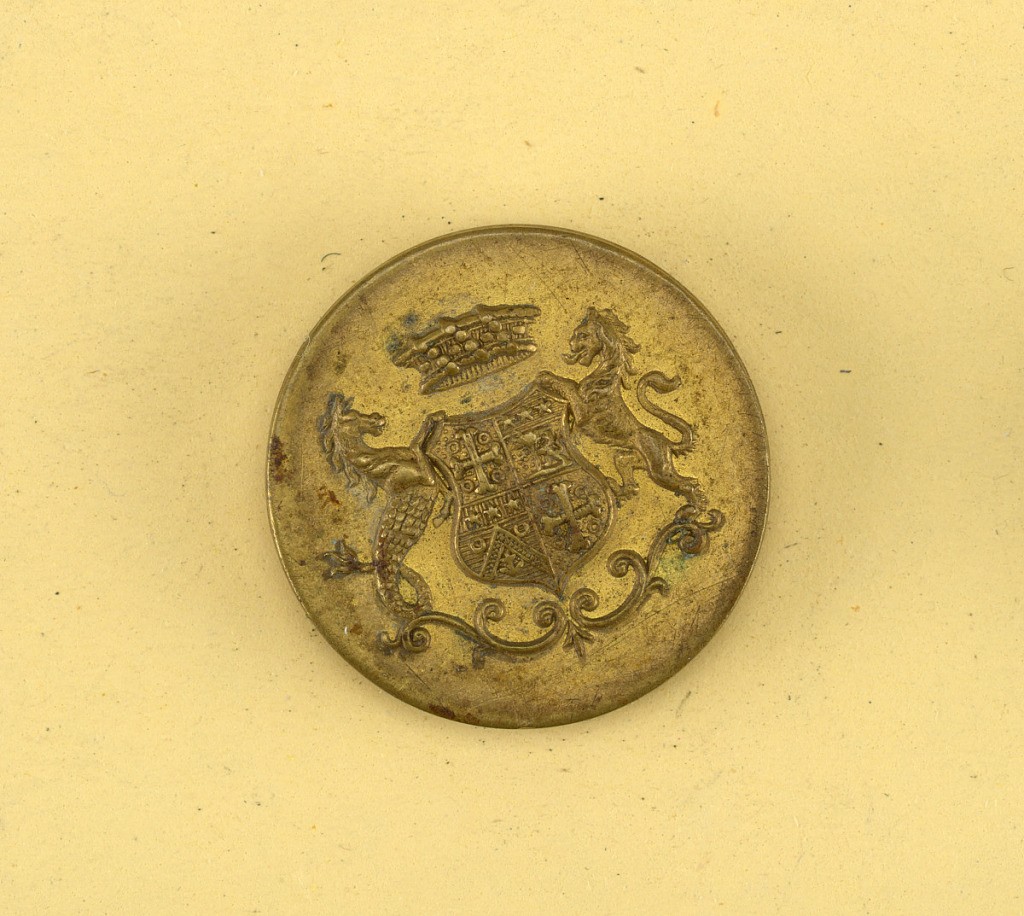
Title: Button
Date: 19th century
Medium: Brass, gold, plated
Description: Flat button with ornament showing coat of arms on a shield; supporters, a lion and a fabulous beast; crown. Brass back and shank.

On card C